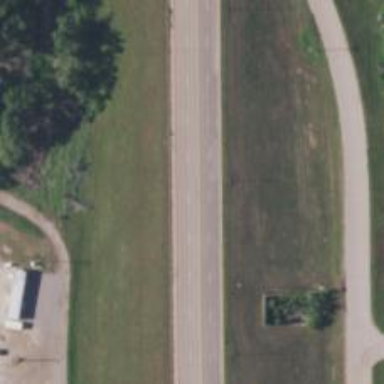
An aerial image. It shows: Trunk highway.